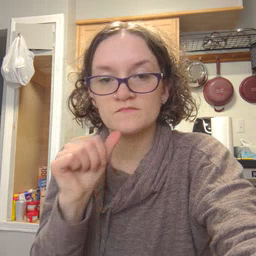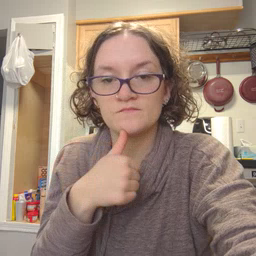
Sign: owie